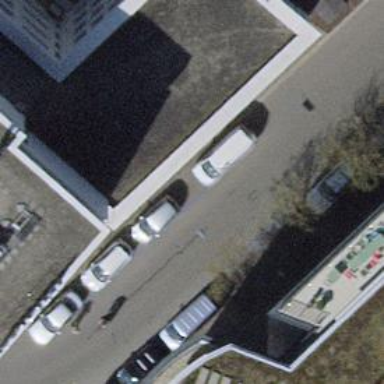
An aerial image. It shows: Parking lane for vehicles.